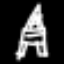
Label: The Eiffel Tower